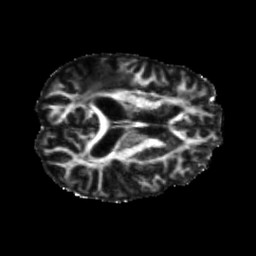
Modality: FA
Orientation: axial
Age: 47
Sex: male
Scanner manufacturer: siemens
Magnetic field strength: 3 T
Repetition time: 5.25 s
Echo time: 0.08 s